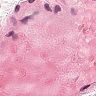
Metastatic tissue present: no